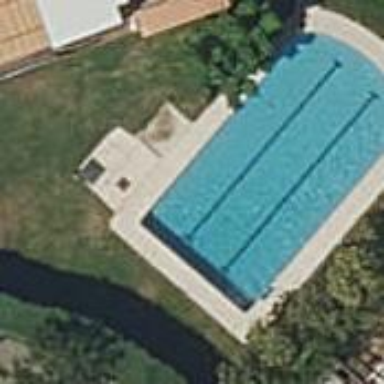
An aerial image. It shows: Swimming pool located in leisure land.